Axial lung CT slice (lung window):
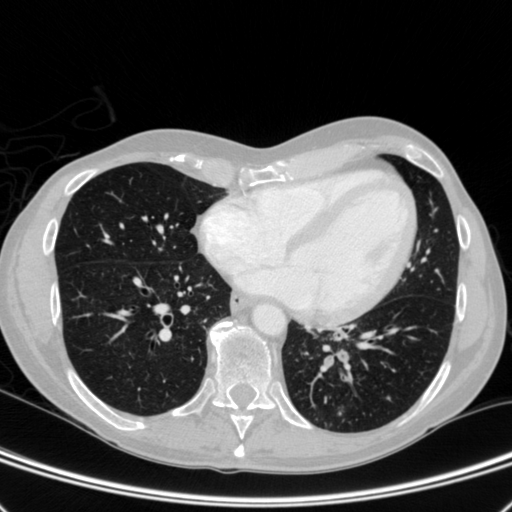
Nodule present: no